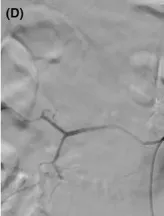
(D) Post-treatment AP view DSA image of the right Th11 and Th12 segmental arteries showing the disappearance of SDAVF.
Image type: radiology (ct)